Field crop: maize
Growth stage: 1
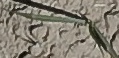
Species: sorghum